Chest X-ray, PA view. Patient: 27 years old, sex M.
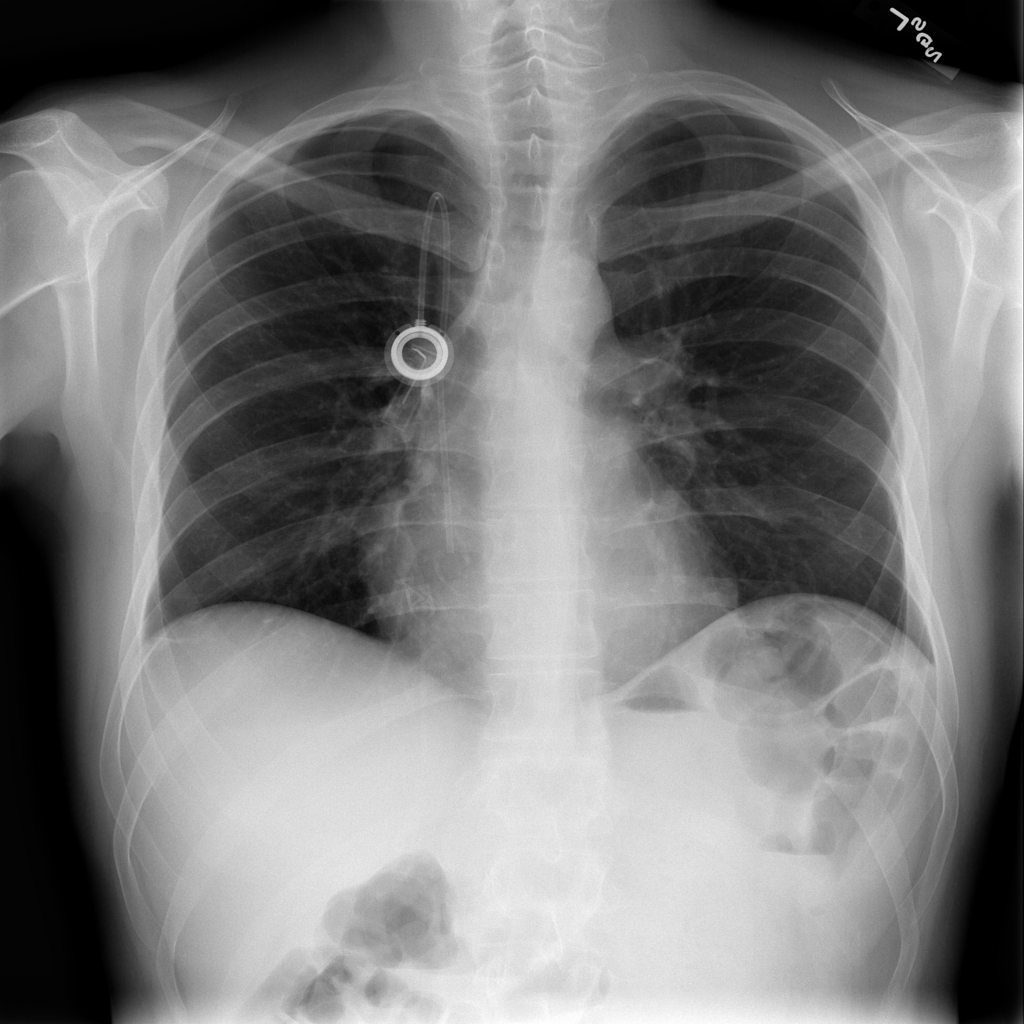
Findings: No Finding